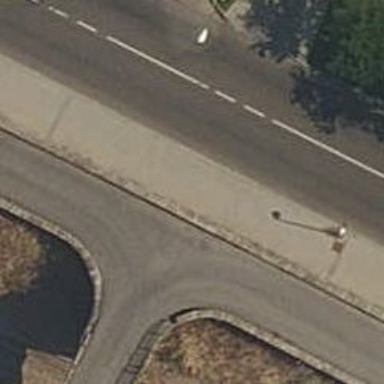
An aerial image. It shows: Asphalt road designated for service vehicles.